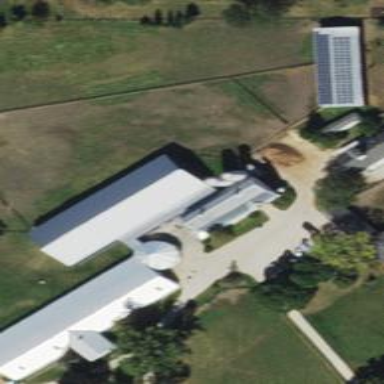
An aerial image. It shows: Farm auxiliary building.